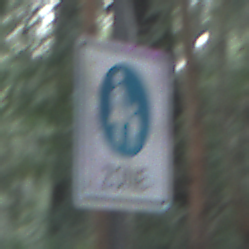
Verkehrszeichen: BeginnFussgaengerzone
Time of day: SunriseSunset
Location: Outdoor (Nature)
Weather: NotSpecified
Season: Autumn
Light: Natural